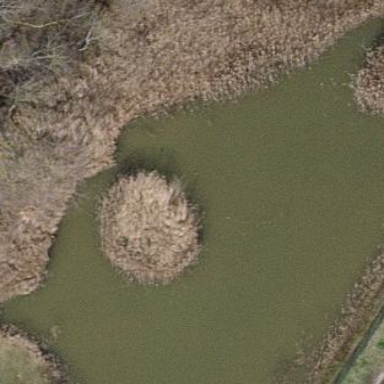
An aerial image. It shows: Marsh wetland.